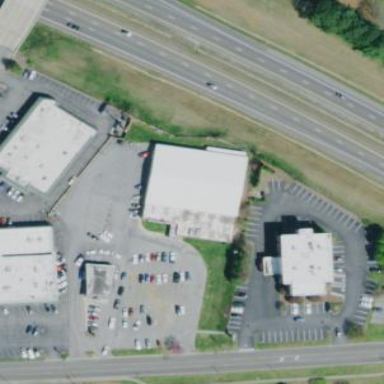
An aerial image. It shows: Building housing bowling alley.